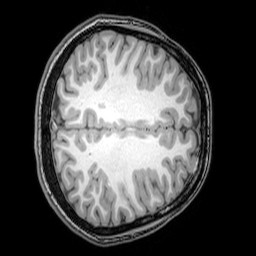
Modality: T1w
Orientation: axial
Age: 21
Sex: female
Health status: healthy
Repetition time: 0.081 s
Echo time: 0.037 s